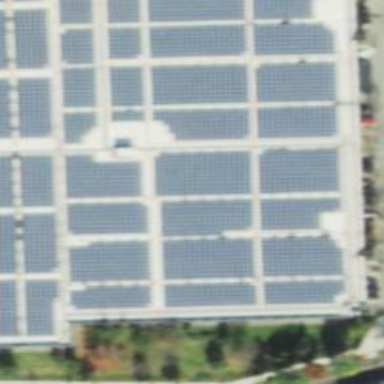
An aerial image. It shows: Solar power generator using photovoltaic method with solar photovoltaic panel types.